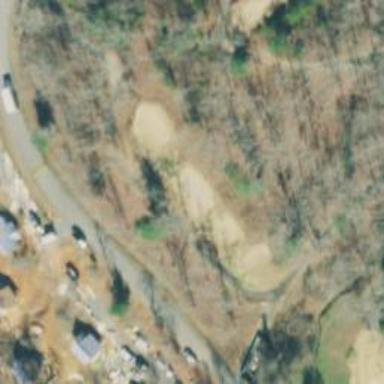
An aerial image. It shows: Rough area in golf course.